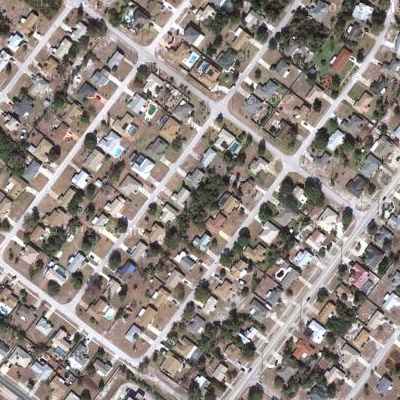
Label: Resident